Interaction volume radius: 5 \u00c5
Interaction volume height: 20 \u00c5
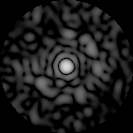
Disorder parameter: 0.8484